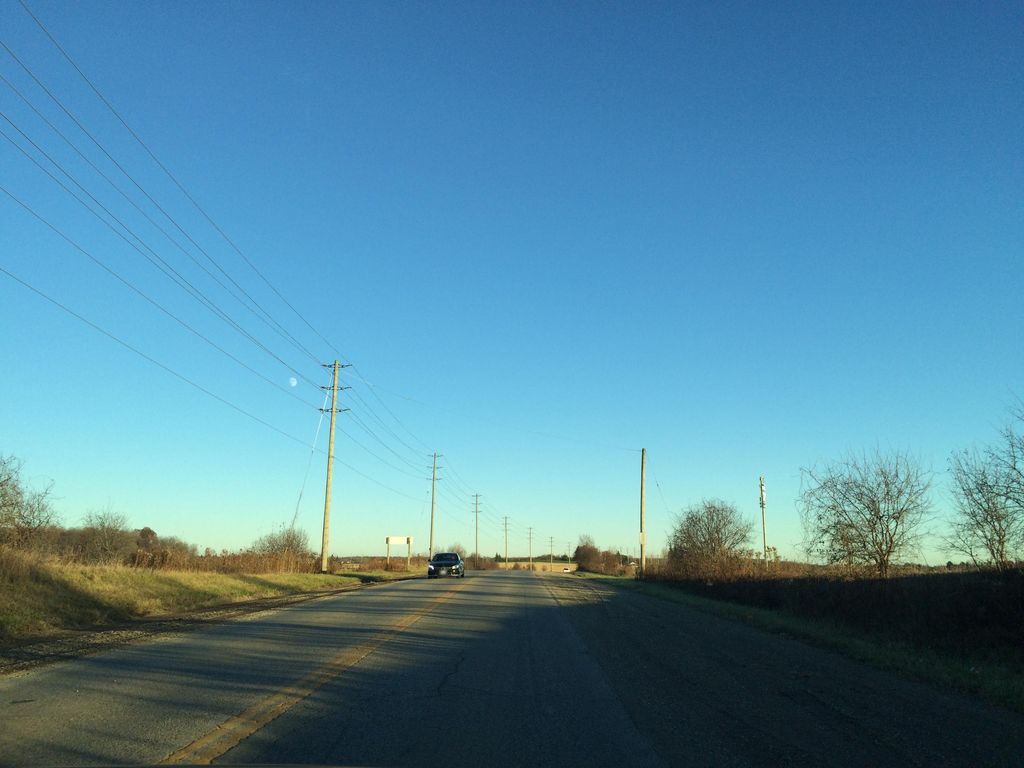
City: kitchener-waterloo